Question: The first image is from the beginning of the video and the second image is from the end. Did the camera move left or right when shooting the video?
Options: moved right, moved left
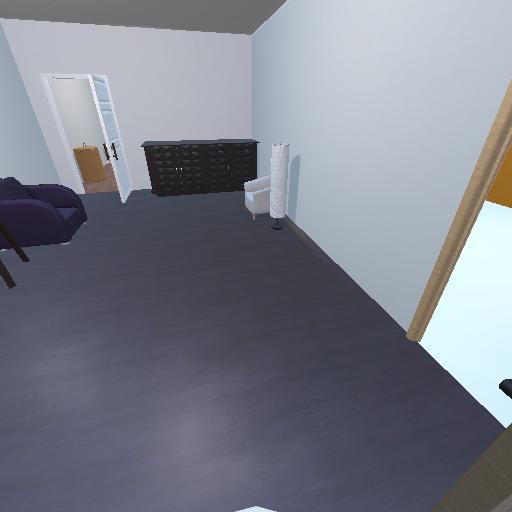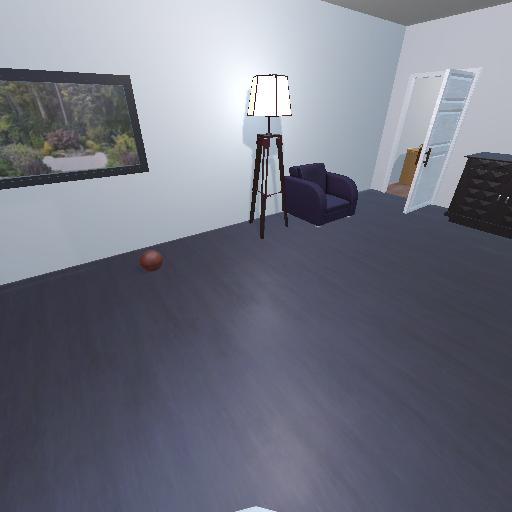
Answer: moved right